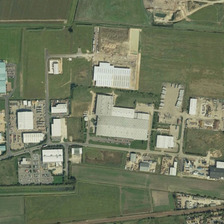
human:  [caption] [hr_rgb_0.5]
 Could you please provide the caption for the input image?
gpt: some industrial buildings are surrounded by green meadows .

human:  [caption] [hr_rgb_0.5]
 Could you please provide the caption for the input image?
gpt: many fields near the industrial area near the road .

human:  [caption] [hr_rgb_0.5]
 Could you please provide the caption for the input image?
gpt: the industrial houses in the street are neatly arranged .

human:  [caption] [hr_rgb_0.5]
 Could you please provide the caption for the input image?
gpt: the industrial houses in the street are neatly arranged .

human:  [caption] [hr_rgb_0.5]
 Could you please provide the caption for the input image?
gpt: some industrial buildings are surrounded by green meadows .